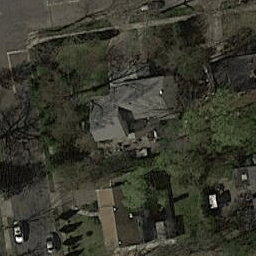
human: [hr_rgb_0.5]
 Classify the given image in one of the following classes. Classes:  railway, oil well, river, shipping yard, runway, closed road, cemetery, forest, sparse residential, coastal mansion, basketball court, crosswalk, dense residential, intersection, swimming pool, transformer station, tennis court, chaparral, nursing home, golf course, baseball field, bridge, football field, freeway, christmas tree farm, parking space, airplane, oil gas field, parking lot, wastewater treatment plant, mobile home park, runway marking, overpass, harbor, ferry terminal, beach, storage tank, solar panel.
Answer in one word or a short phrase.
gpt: sparse residential